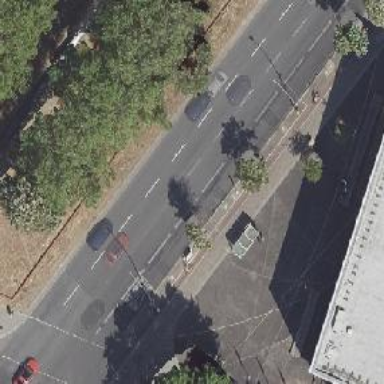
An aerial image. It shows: Public transport stop position.